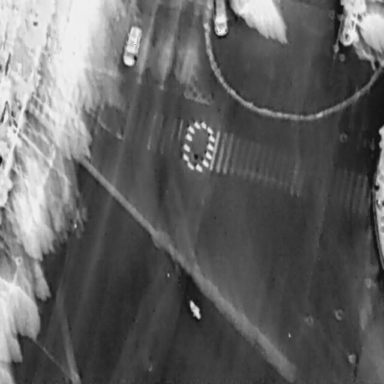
There are two Cars in the infrared image.